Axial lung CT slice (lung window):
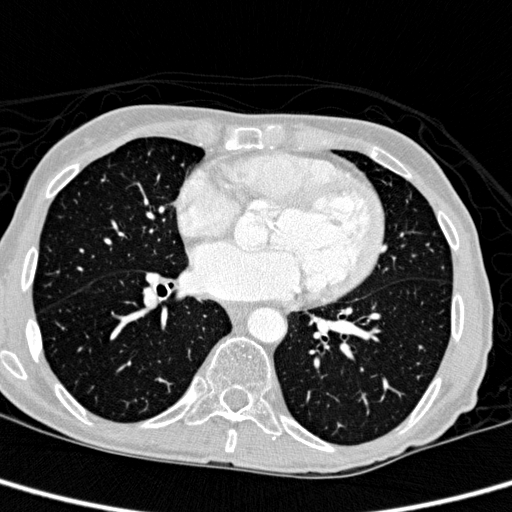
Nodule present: no